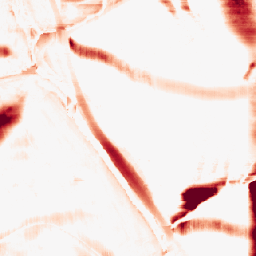
Category: morphological
Decomposition family: morphological_rect
Decomposition parameters: operation: opening
width: 50
height: 20
Upsampling method: area
Upsampling parameters: scale: 4
Upsampling scale: 4